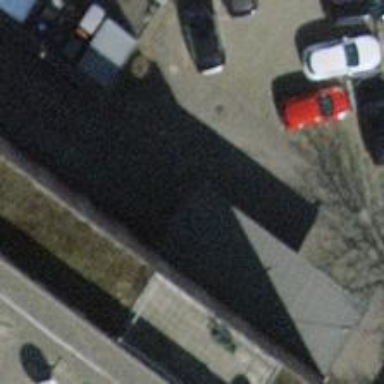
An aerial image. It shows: Parking aisle with grass paver surface.